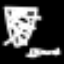
Label: diamond